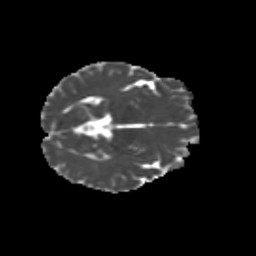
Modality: MD
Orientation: axial
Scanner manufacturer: siemens
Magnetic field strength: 3 T
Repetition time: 9.2 s
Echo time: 0.084 s